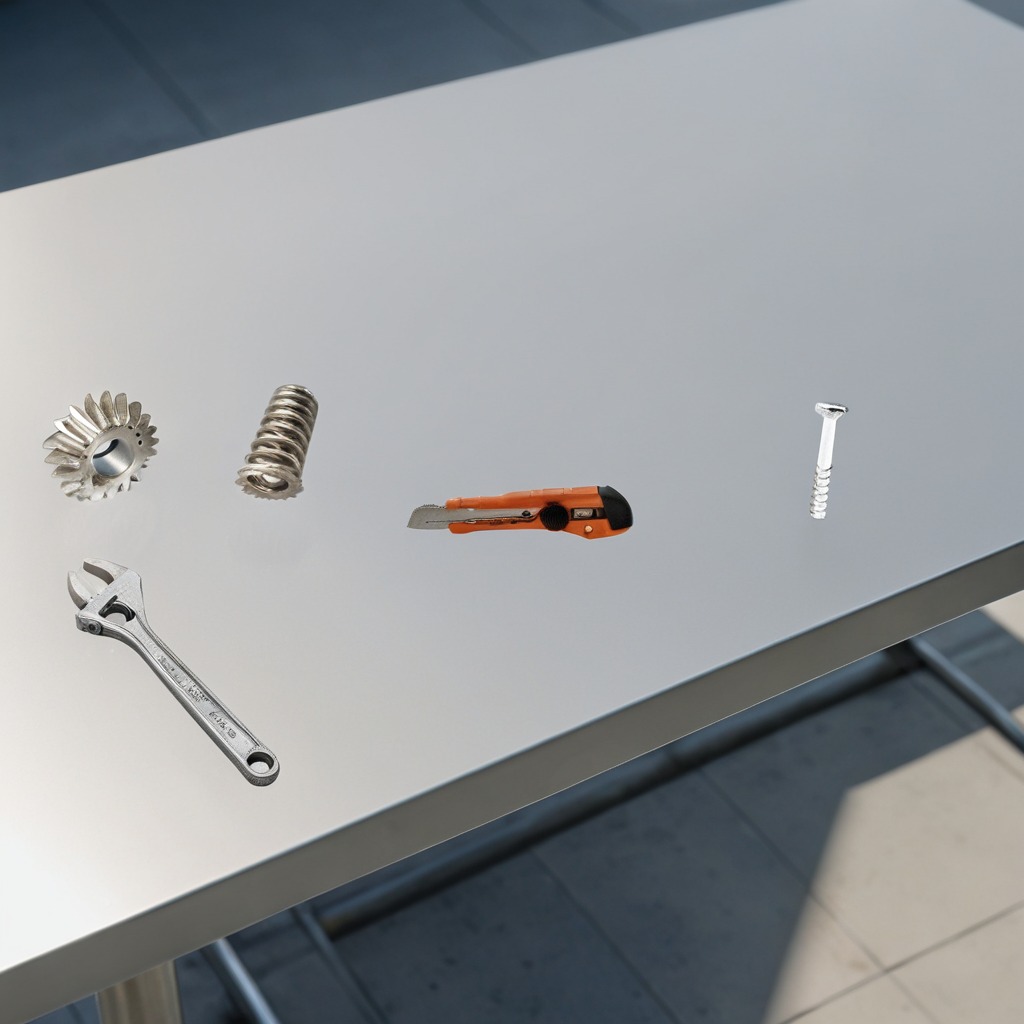
A steel gear with teeth, a utility knife, a metal machine screw, a coiled metal spring, and a wrench are lying on the utility table in a temporary outdoor tool station.